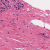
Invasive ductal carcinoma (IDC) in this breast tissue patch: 0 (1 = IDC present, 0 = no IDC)